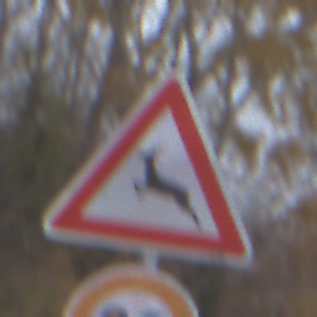
Verkehrszeichen: WildwechselRechts
Zusatzzeichen unten: Geschwindigkeit90
Umgebung: Outdoor, Nature
Tageszeit: MorningAfternoon
Wetter: Overcast
Licht: Natural
Jahreszeit: NotSpecified
Kontrast: LowContrast